Question: I have a tree hierarchy which I have built using Vis.js library. My project is in asp.net MVC.
Every node in the tree has an id. The requirement is that when I click on any of the node, the id should be passed to a controller and the view corresponding to the called controller action method should be rendered.
I have a view which displays the tree as follows:

When I click any of the nodes in the tree, say 105, I want the node id to be passed to a contoller action method 'Tree1'. The method Tree1 will do some computation and render its own view.
'''
[HttpPost]
public ActionResult Tree1(string a)
{
return View();
}
'''
To pass the id from my tree view to the Tree1 controller action method, I am using $.ajax(). This I found on various forums on the net.
'''
network.on('selectNode',function(properties)
{
$.post({url: '@Url.Action("Tree1")',a:properties.nodes.toString()});
@*$.ajax({
url: '@Url.Action("Tree1")',
type: 'POST',
data: {a:properties.nodes.toString()},
success: function(result) {
//process the results from the controller
}
});*@
}
);
'''
Now, this does send the data to the method Tree1(I can see that when I debug), but the view of Tree1 is not rendered. Instead, the previous view itself is rendered which shows the tree.
I want to pass the data from javascript to the controller action method such that no response is sent back to the calling javascript code. All the material on the net suggests solution which send back responses back to the calling javascript.
Can you please help me with this? Is there any basic concept that I am missing? How can I pass data from javascript to a controller method without the called method having to send any response back to the calling javascript?
'''
<script type="text/javascript">
// create an array with nodes
var nodes = new vis.DataSet([]);
@foreach(DataRow @dr in Model.Tree.Tables[0].Rows)
{
@:nodes.add({id: @dr[0], label:@dr[0].ToString(), level:@dr[3]});
}
var edges = new vis.DataSet([]);
@foreach(DataRow @dr in Model.Tree.Tables[0].Rows)
{
if(@dr[2].ToString()!="")
{
@:edges.add({from:@dr[2], to:@dr[0]});
}
}
// create a network
var container = document.getElementById('mynetwork');
// provide the data in the vis format
var data = {
nodes: nodes,
edges: edges
};
var options = {nodes:{shape:'ellipse'},edges:{arrows: 'to'},physics:true};
// initialize your network!
var network = new vis.Network(container, data, options);
network.on('selectNode',function(properties)
{
$.ajax({
url: '@Url.Action("Tree1")',
type: 'POST',
data: {a:properties.nodes.toString()},
success: function(result) {
//process the results from the controller
}
});
}
);
</script>
'''
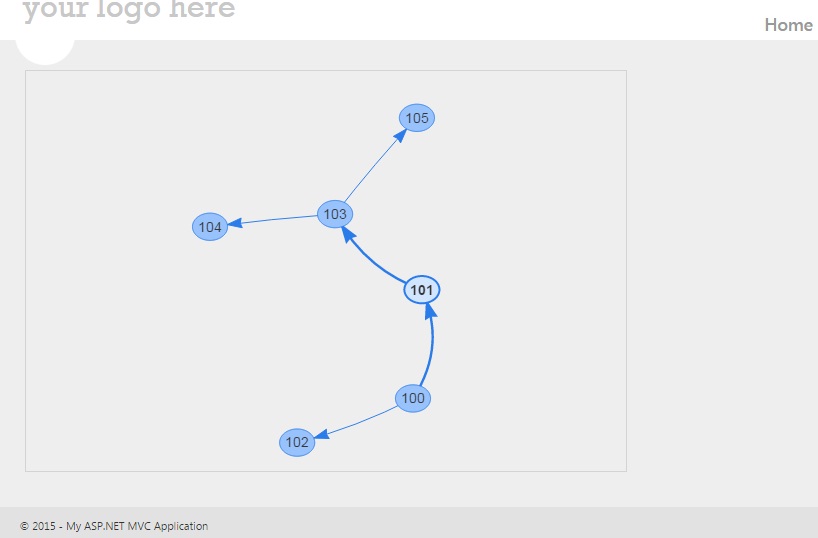
Answer: Since you wanted to maybe just navigate to the view, you can just use this:
'''
network.on('selectNode',function(properties)
{
var url = '@Url.Action("Tree1")' + '?a=' +properties.nodes.toString();
document.location = url;
});
'''